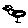
Label: bird